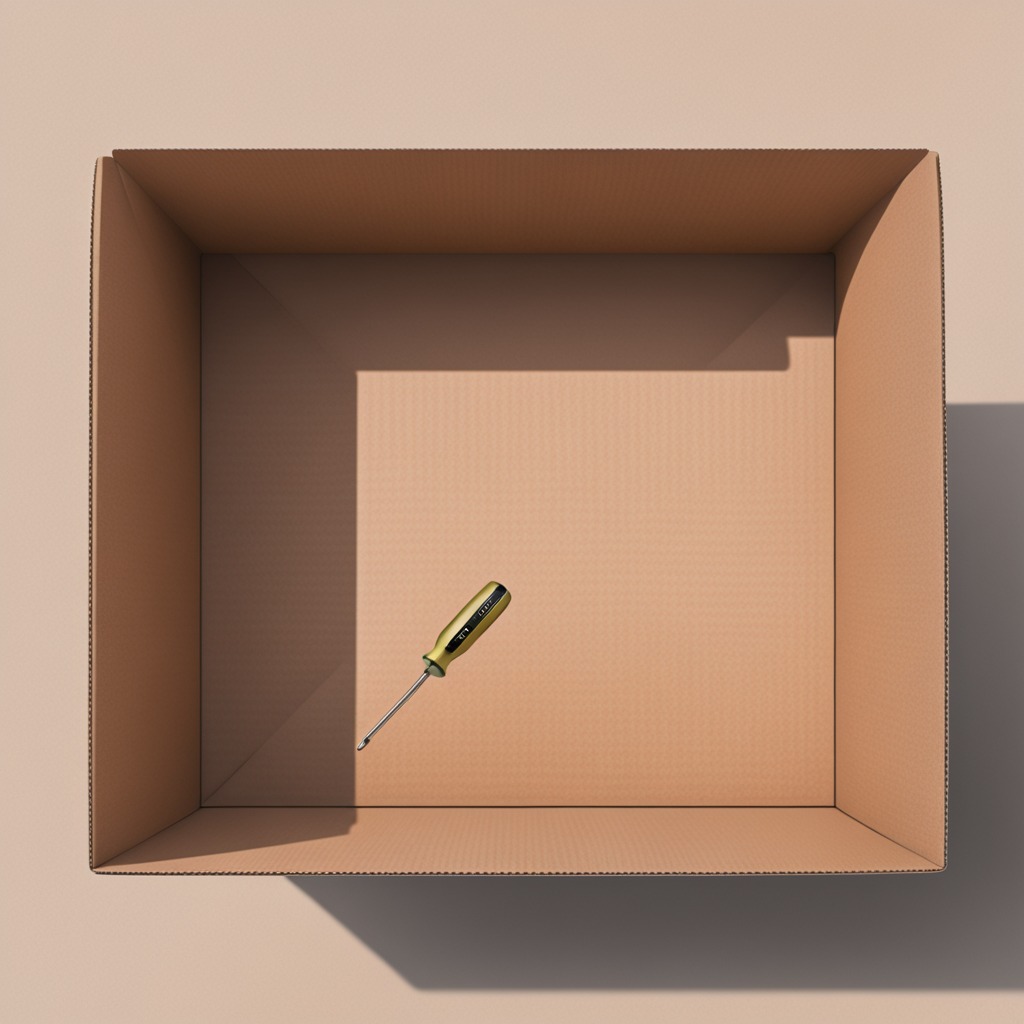
A screwdriver lying on a cardboard box surface in an outdoor workshop during daytime bright natural light soft shadows slightly creased but